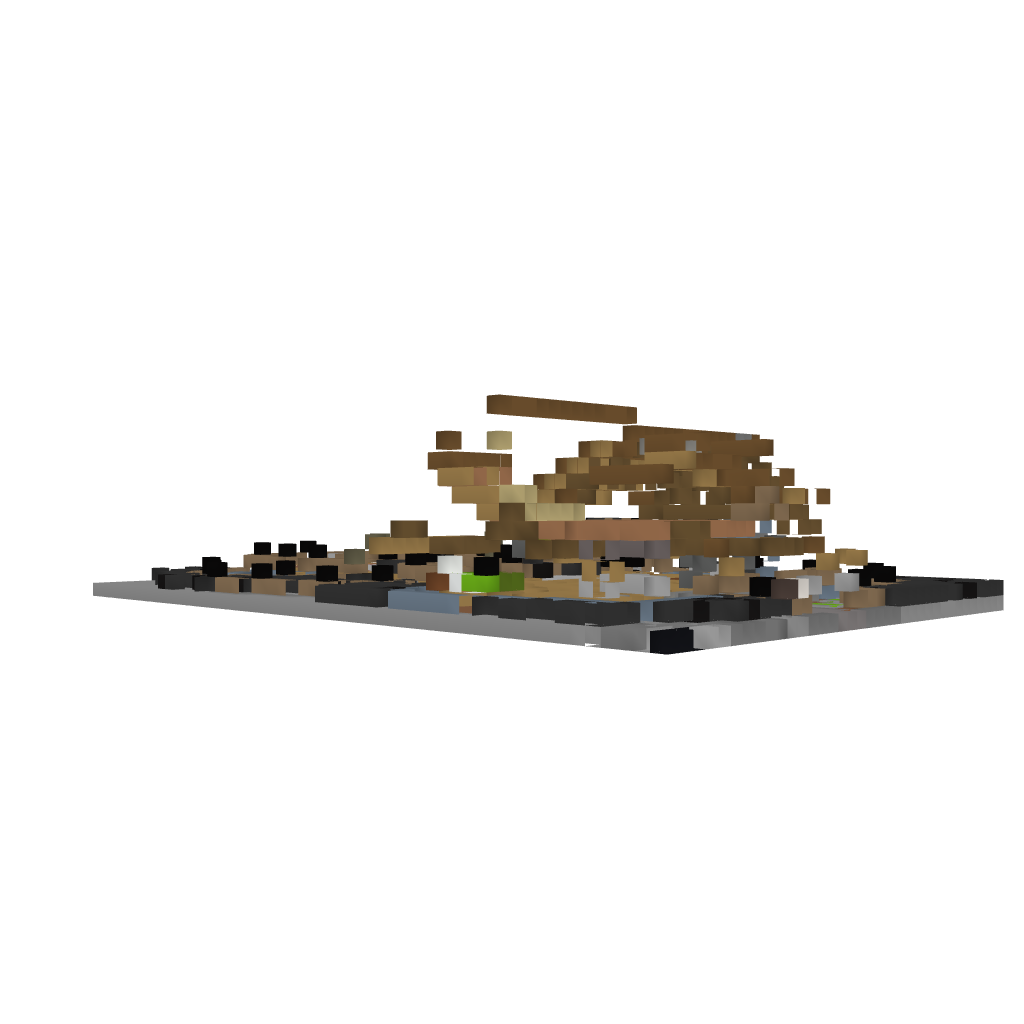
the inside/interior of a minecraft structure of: Rustic Log Cabin